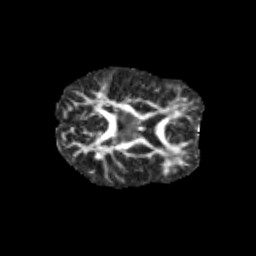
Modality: FA
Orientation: axial
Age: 11
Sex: female
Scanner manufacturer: siemens
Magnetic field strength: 3 T
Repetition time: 3.8 s
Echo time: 0.07 s